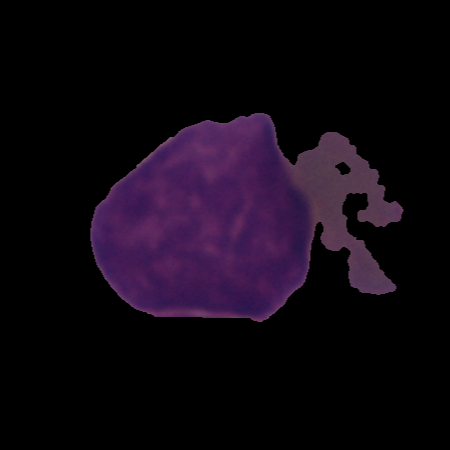
Label: cancer